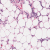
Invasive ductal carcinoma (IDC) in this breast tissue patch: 1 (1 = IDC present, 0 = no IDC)